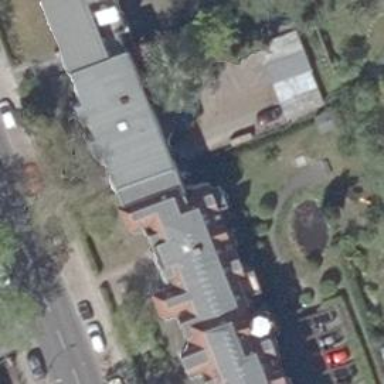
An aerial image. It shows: Building.